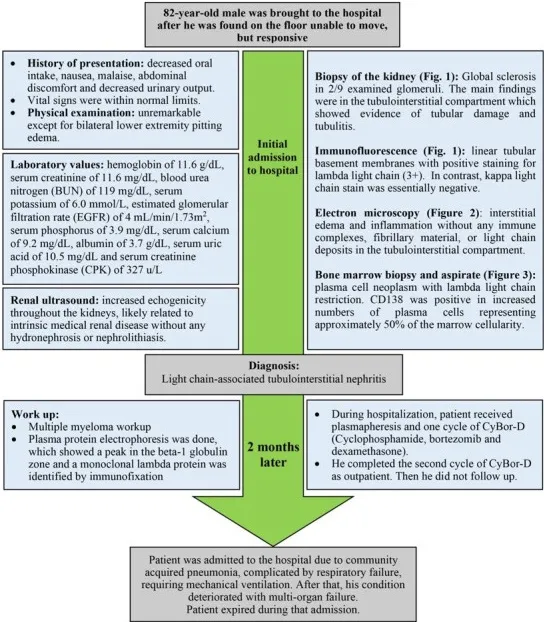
Timeline organizing main events of the case.
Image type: chart (chart)